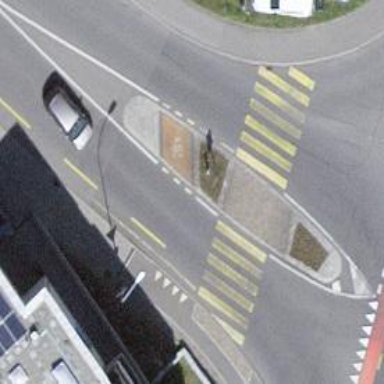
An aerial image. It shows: Footway with zebra crossing.